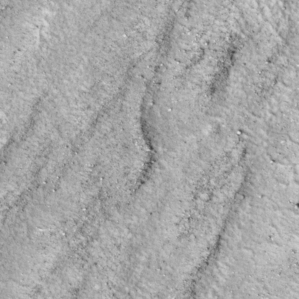
Label: non_frost